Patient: sex F, age 34
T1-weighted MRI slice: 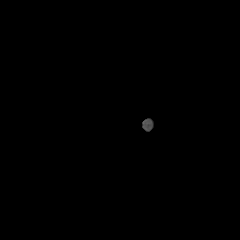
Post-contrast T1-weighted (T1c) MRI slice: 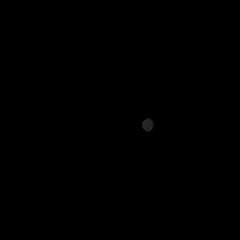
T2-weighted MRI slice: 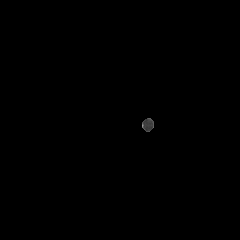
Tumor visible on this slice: no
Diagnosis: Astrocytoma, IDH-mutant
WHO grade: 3